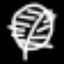
Label: leaf